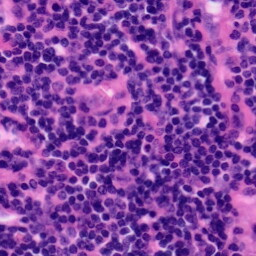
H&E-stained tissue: Tonsil